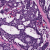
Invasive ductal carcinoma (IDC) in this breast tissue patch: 1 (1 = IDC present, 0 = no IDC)